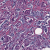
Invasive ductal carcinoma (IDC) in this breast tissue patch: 1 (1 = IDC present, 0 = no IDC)